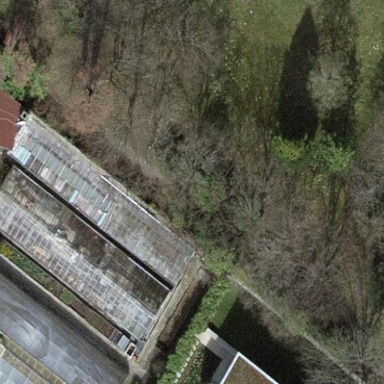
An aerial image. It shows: Greenhouse.